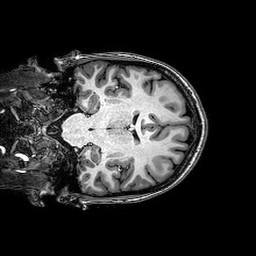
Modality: T1w
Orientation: coronal
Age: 22
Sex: female
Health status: healthy
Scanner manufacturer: philips
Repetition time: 0.008168 s
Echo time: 0.00374 s